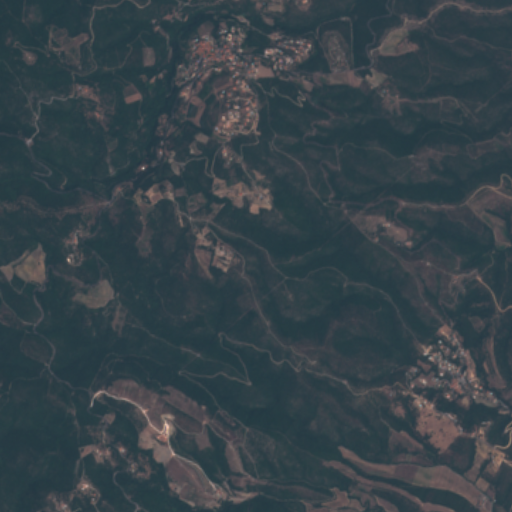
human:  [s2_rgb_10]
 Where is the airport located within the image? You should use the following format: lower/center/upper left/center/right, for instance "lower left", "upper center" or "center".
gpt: The airport is located in the upper left of the image.
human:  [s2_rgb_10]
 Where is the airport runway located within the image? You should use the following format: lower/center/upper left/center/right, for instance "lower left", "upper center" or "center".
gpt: The airport runway is located in the upper left of the image.
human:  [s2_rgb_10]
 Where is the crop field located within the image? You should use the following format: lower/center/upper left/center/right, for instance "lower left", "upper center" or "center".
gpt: The crop field is located in the upper left of the image.
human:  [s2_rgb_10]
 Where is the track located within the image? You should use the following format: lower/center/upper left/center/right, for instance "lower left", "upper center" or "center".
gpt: There is no track in the image.